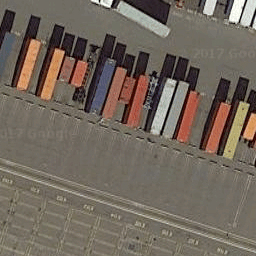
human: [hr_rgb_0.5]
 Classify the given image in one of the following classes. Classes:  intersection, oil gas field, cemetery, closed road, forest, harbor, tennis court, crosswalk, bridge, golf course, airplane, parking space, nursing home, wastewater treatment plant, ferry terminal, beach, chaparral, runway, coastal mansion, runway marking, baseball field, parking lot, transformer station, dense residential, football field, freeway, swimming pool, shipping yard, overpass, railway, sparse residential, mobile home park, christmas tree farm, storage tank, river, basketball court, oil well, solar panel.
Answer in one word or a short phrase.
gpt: shipping yard